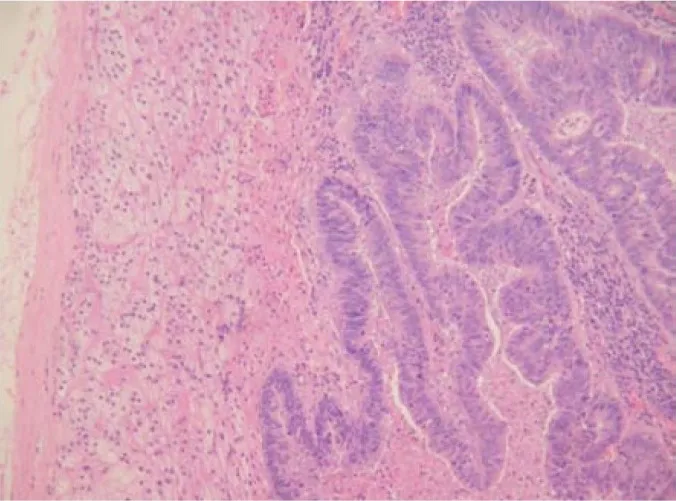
Microscopic appearance of the adrenal tumor showing a well-differentiated adenocarcinoma, similar to the primary rectal carcinoma (H&E x100).
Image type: pathology (h&e)